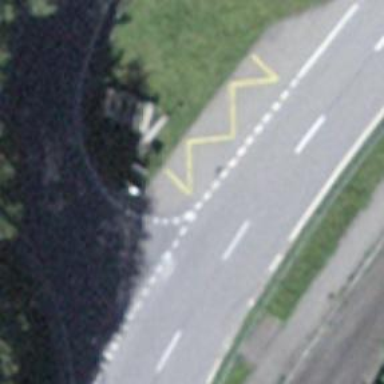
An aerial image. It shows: Bus stop with platform for public transport.